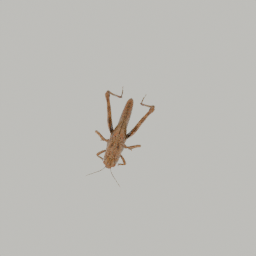
Label: animals